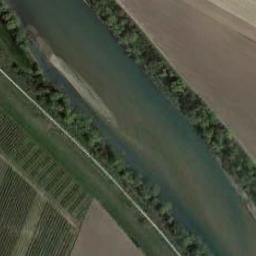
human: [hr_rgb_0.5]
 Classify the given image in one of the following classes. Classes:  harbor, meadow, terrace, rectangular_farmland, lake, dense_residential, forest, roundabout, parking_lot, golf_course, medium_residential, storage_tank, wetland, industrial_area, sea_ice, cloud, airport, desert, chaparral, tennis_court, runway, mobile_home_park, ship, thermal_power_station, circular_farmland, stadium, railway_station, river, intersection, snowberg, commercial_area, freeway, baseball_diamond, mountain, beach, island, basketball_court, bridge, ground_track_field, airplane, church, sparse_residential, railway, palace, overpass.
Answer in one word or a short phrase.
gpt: river